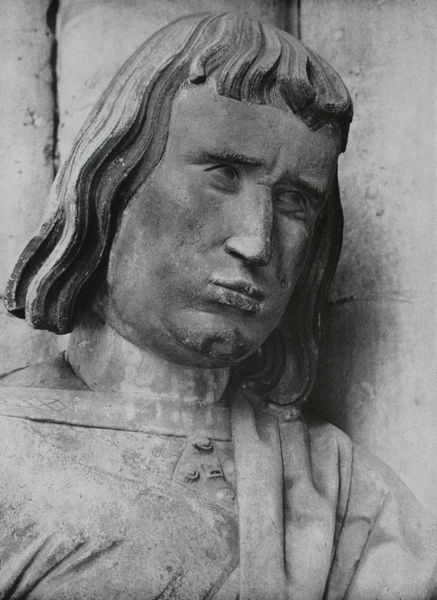
Titel: Westchor, Timo
Standort: Naumburg (Saale)
Institution: Dom
Schlagwörter: kopf, mann, umhang, frau, frisur, grau, marmor, mund, nase, schmuck, stirn, säule, blick, wand, augen, falten, gesicht, kragen, stein, bildnis, hals, portrait, porträt, kirche, figur, gewand, haare, mantel, augenbrauen, brosche, gotik, kinn, lippen, renaissance, pony, skulptur, statue, backen, kaiser, könig, falte, detail, riemen, ernst, grübchen, büste, bildhauerei, plastik, stola, foto, dom, halblang, soldat, mürrisch, sandstein, toga, schmollmund, schnute, mittelalter, romanik, heiliger, schließe, bruder, bildhauer, tympanon, figut, stifter, känig, fibel, pagenkopf, junker, stifterfiguren, naumburg, nasenwurzel, lederriemen, naumburger dom, schmollend, sirn, haare augen